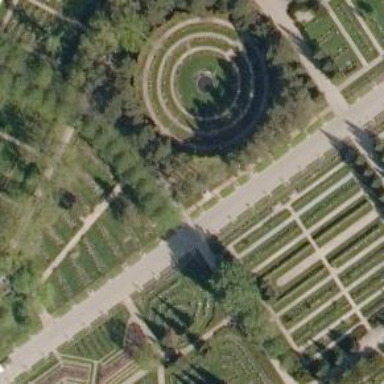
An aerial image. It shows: Sector in the cemetery.